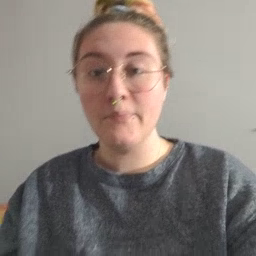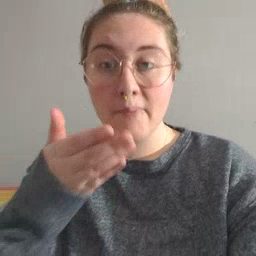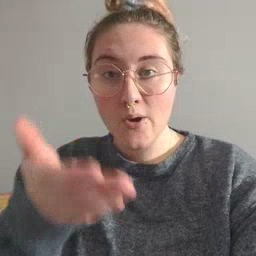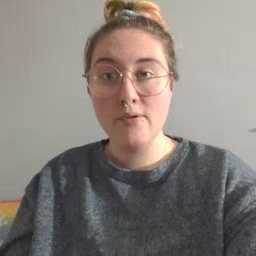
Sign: boat